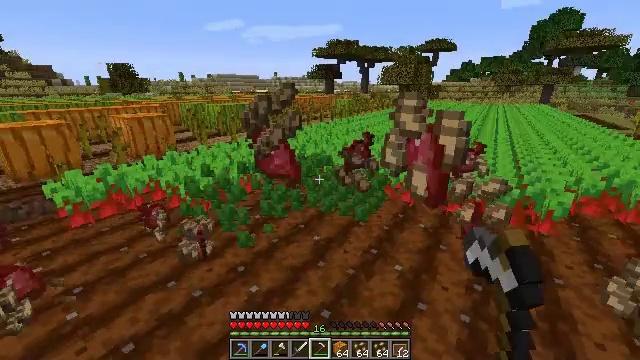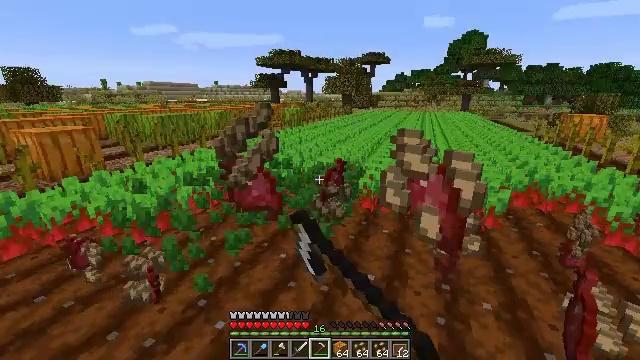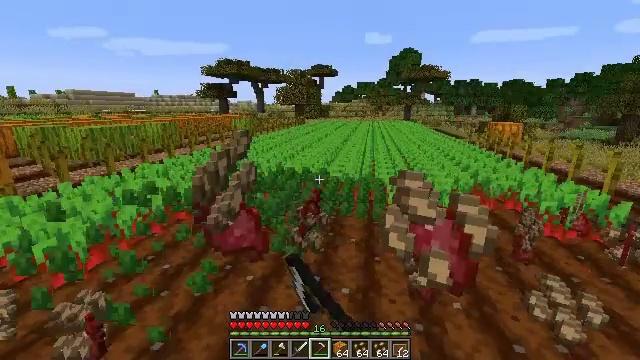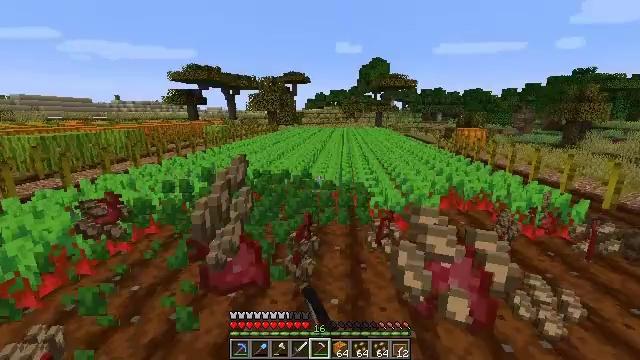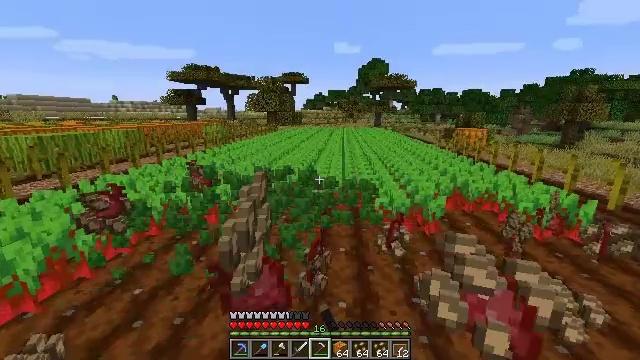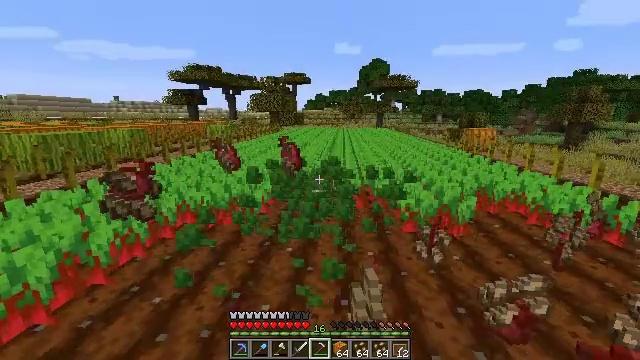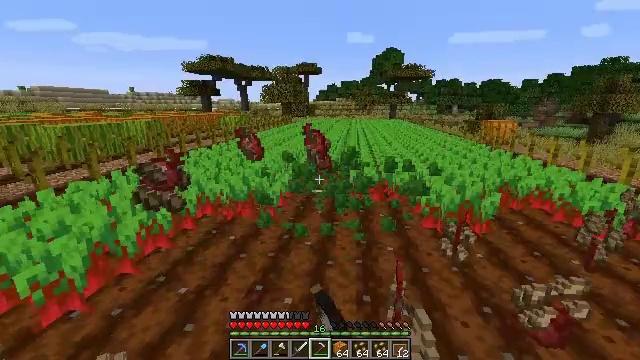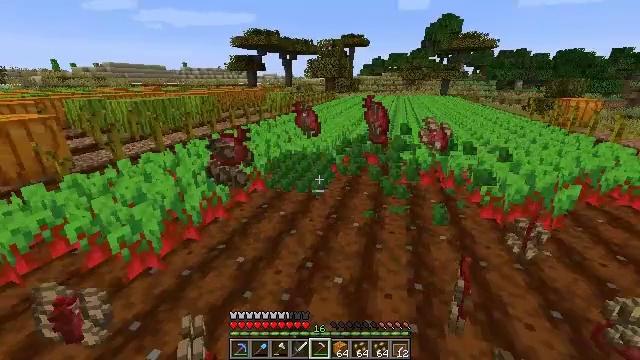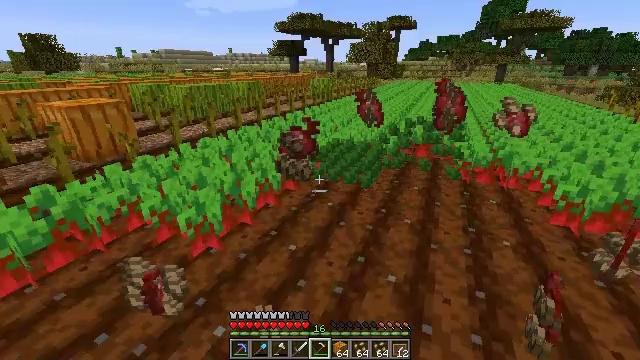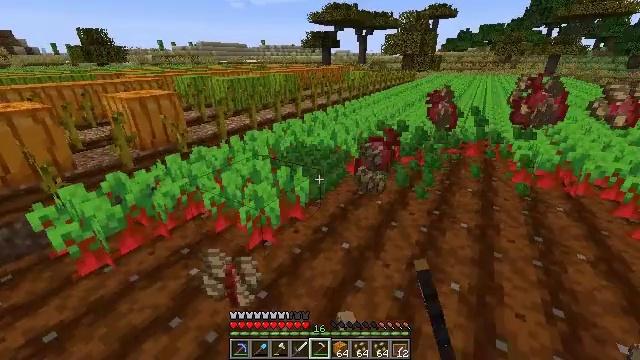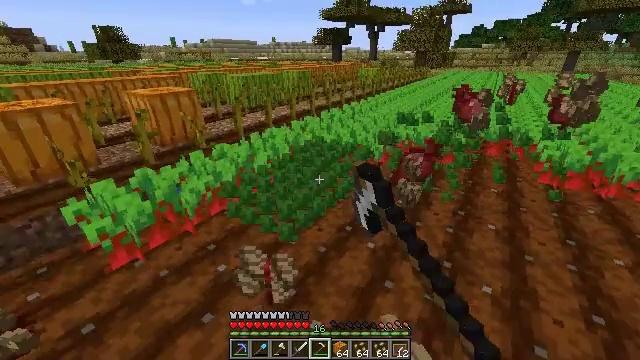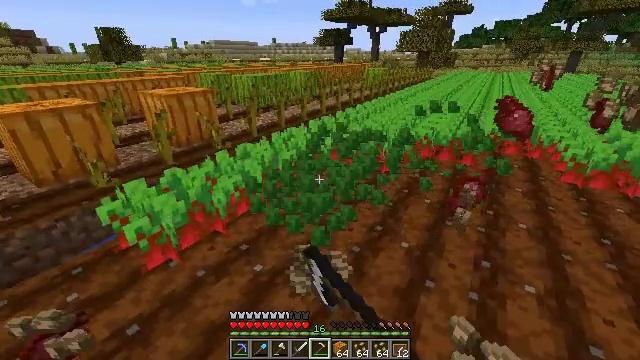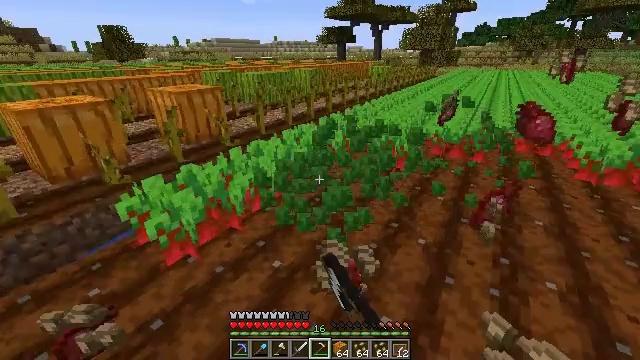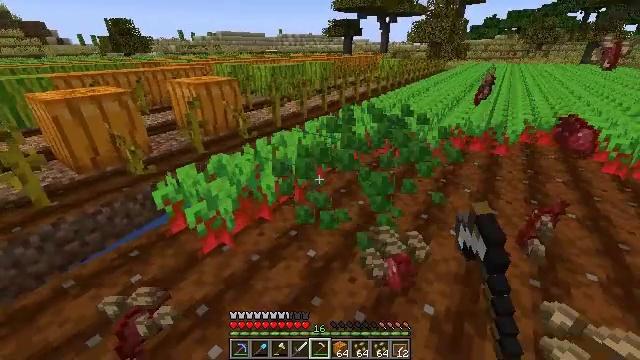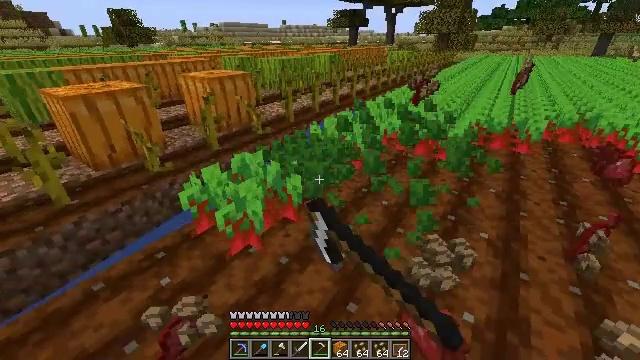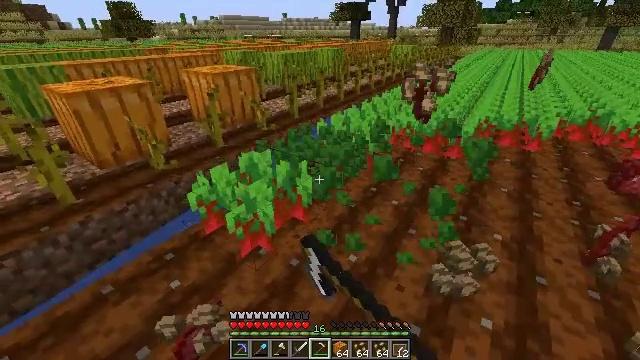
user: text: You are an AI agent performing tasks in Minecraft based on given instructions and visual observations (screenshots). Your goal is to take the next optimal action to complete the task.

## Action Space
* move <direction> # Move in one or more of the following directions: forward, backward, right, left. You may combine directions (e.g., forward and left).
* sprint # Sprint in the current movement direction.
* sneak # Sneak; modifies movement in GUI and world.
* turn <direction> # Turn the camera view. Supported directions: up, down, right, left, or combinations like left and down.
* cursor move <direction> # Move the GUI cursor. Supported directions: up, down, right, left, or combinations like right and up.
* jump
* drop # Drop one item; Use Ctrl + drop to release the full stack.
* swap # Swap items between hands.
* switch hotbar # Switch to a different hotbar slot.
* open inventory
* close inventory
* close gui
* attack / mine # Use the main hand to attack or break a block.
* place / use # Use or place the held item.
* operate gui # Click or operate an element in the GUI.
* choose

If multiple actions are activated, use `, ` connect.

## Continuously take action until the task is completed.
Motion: motion action
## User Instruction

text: Gather beetroots by breaking the plants.
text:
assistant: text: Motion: move forward and move left, turn right and up, attack / mine
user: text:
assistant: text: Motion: move forward and move left, turn right and up, attack / mine
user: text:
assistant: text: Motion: move forward and move left, turn right and up, attack / mine
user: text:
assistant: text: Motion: move forward and move left, attack / mine
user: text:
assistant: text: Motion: move left, attack / mine
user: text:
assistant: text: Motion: move left, turn left and down, attack / mine
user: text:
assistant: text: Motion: move left, turn left and down, attack / mine
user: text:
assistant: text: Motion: move left, turn left and down, attack / mine
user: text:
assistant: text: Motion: move left, turn left and down, attack / mine
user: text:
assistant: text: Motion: move left, turn left, attack / mine
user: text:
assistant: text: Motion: move left, attack / mine
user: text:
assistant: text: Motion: move left, attack / mine
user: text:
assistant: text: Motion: move left, turn down, attack / mine
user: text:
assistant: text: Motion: move forward and move left, turn down, attack / mine
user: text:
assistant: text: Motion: move forward and move left, turn down, attack / mine
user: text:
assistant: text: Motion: move forward and move left, turn right, attack / mine
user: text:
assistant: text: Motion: move forward and move left, turn right, attack / mine
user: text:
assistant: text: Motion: move forward and move left, turn right and up, attack / mine
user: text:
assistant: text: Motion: move forward and move left, turn right and up, attack / mine
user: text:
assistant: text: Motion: move forward, turn right and up, attack / mine
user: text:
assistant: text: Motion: move forward, turn right and up, attack / mine
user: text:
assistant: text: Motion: move forward, turn right and up, attack / mine
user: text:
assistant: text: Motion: move forward, turn right and up, attack / mine
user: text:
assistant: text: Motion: move forward, turn right, attack / mine
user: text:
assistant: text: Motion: move forward, attack / mine
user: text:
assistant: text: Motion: move forward, turn right, attack / mine
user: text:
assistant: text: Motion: move forward, turn right, attack / mine
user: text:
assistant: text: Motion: move forward, turn right, attack / mine
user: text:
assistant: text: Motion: move forward, turn right, attack / mine
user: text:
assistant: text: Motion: move forward, turn right and down, attack / mine